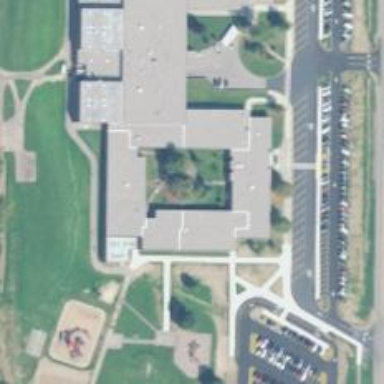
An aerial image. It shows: School building.